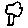
Label: tree